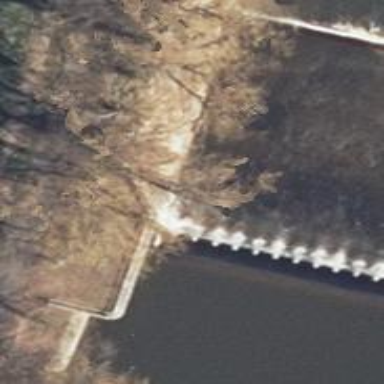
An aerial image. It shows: Weir in waterway.